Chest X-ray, AP view. Patient: 75 years old, sex M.
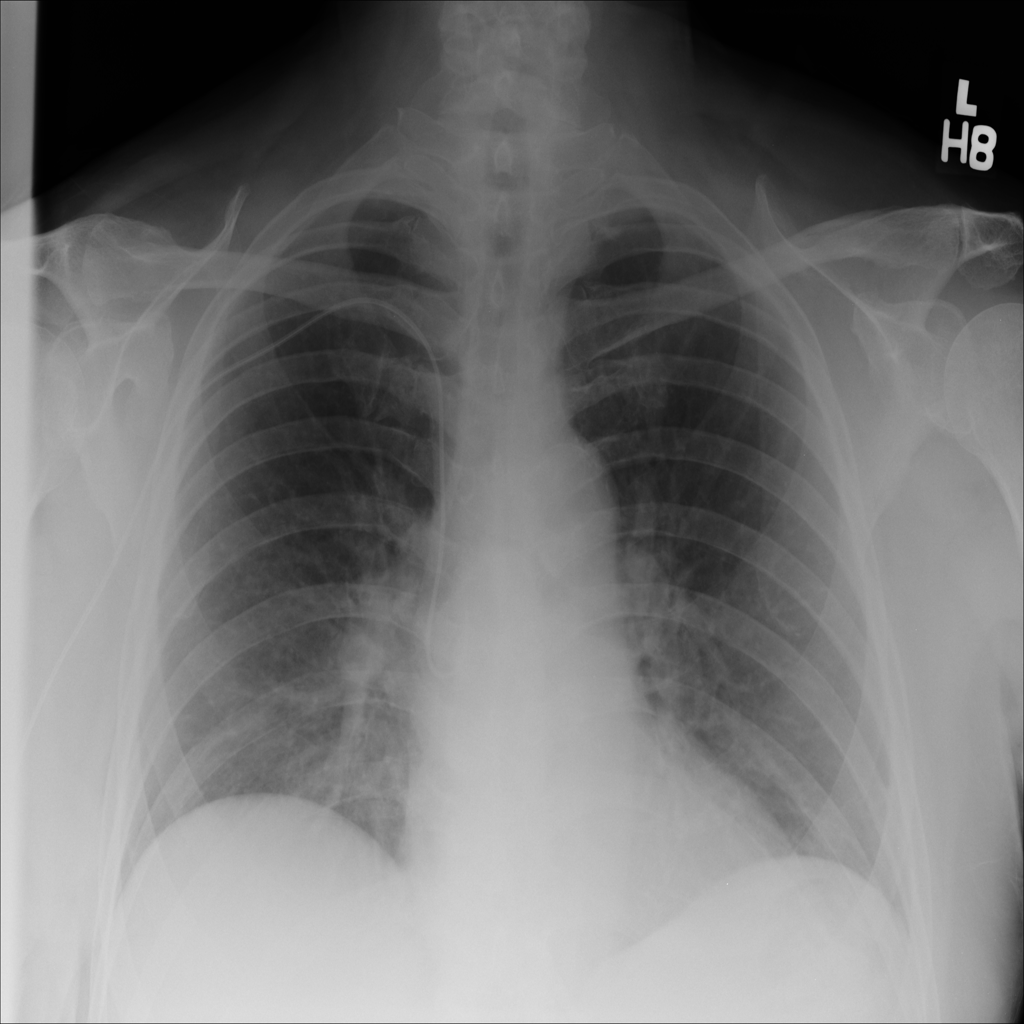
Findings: No Finding